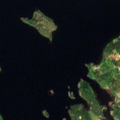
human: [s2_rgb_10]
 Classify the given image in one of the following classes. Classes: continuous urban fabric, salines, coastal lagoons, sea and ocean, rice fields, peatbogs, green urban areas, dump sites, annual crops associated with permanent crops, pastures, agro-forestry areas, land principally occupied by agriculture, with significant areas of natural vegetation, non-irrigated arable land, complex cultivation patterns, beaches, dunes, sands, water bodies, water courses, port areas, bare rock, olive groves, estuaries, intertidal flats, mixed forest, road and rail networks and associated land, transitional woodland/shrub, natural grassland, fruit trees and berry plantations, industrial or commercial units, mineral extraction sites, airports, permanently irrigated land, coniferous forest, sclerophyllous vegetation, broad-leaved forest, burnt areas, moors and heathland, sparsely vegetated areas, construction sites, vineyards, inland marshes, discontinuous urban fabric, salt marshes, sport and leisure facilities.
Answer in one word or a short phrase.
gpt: coniferous forest, mixed forest, water bodies